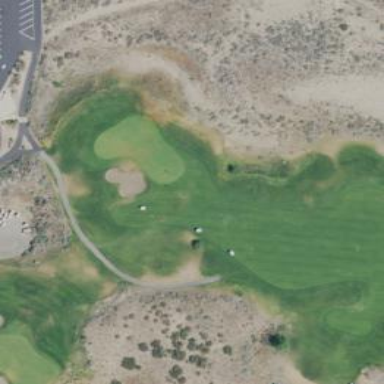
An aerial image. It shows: Golf hole.